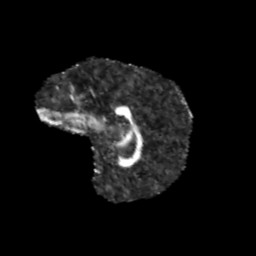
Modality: FA
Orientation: sagittal
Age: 11
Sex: male
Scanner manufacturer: siemens
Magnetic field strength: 3 T
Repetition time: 3.8 s
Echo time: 0.07 s